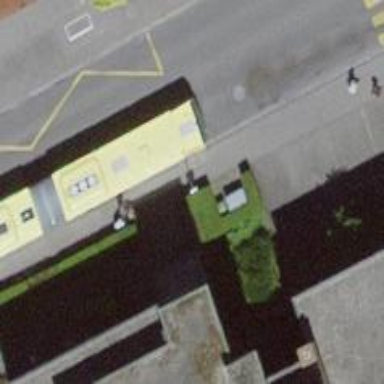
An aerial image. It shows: Bus stop with platform for public transport.